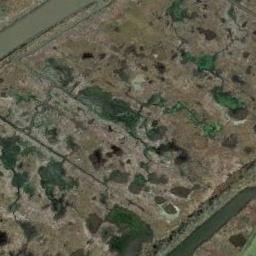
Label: wetland